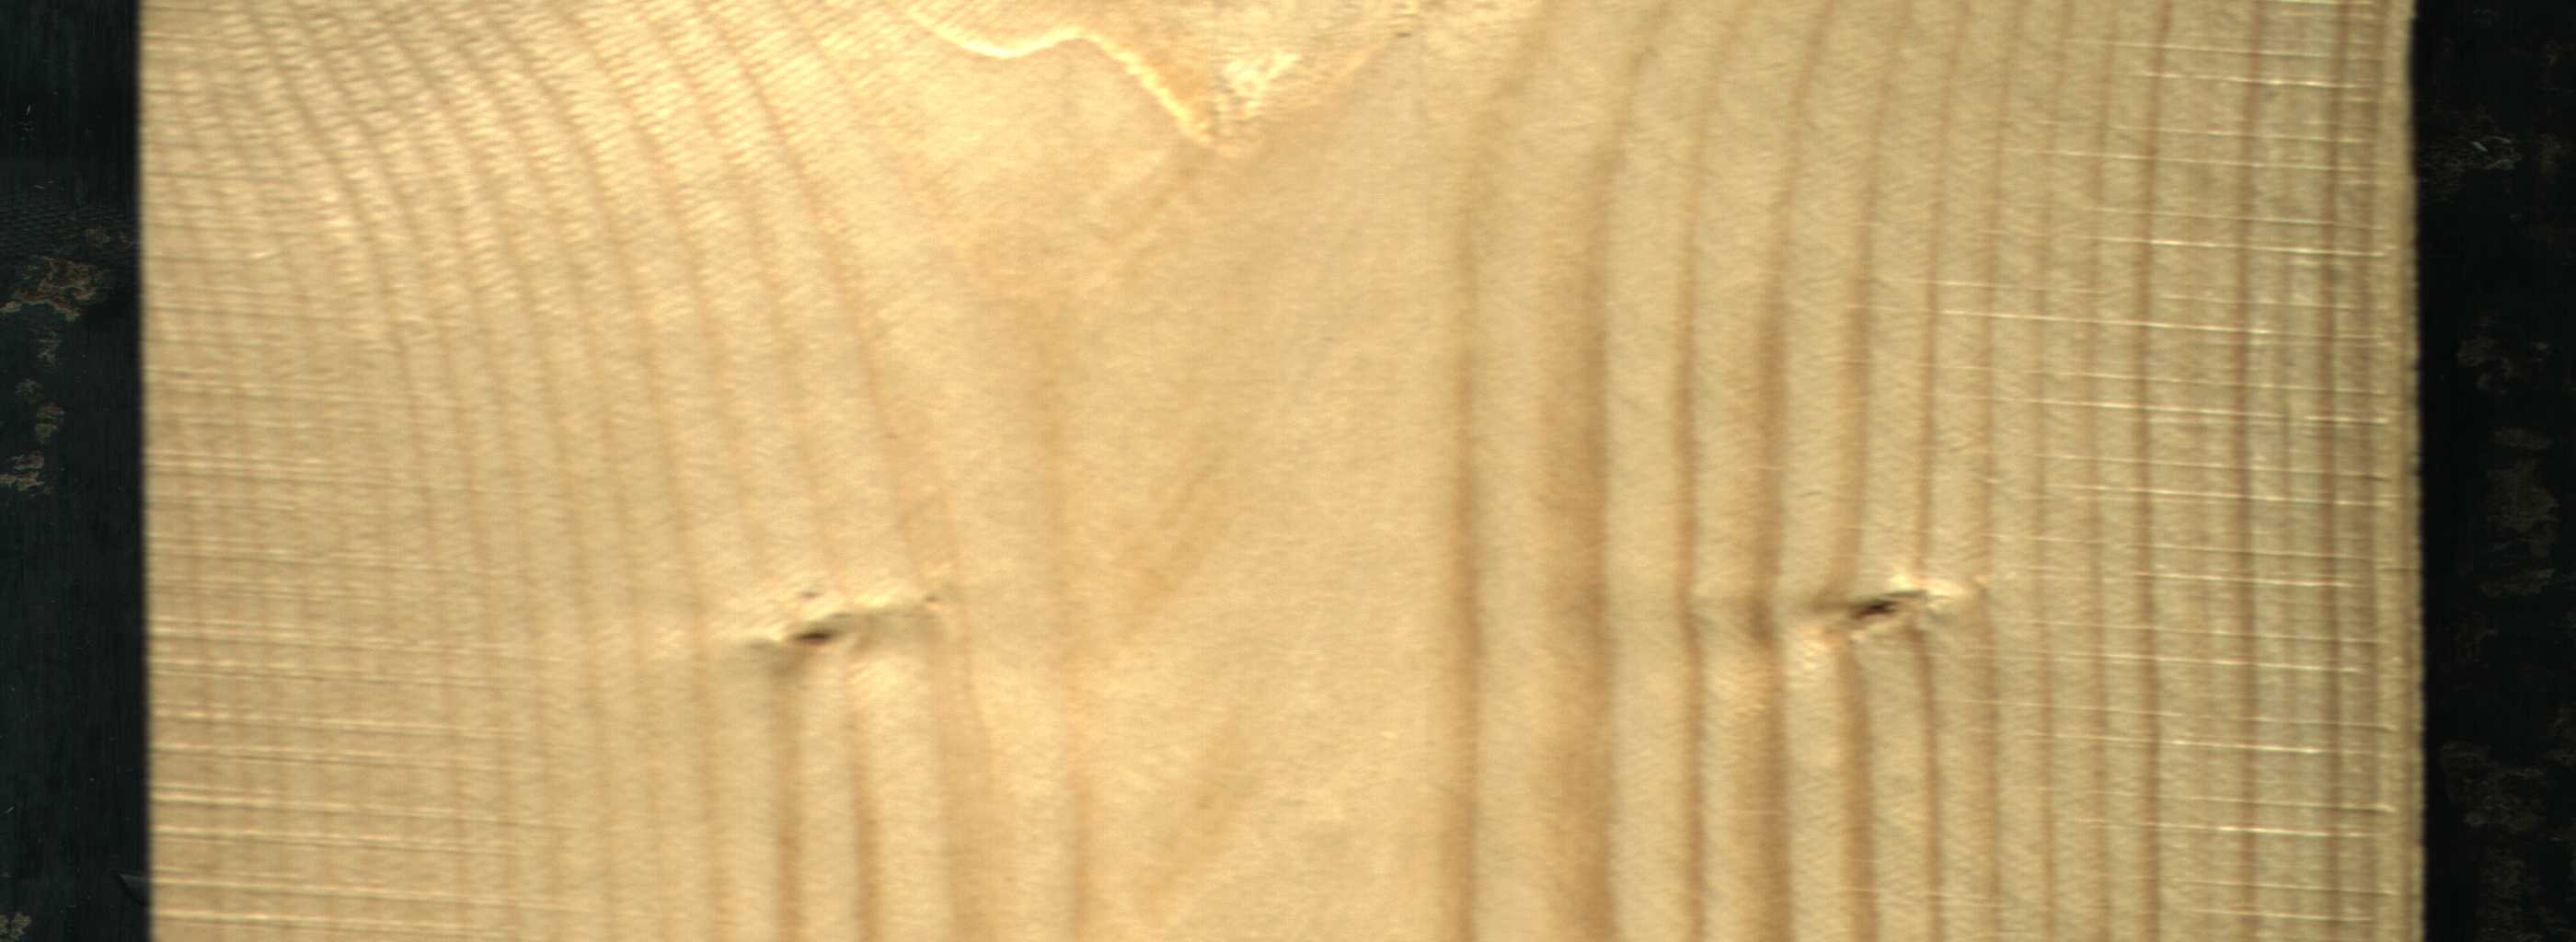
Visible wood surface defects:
Live_Knot
Live_Knot